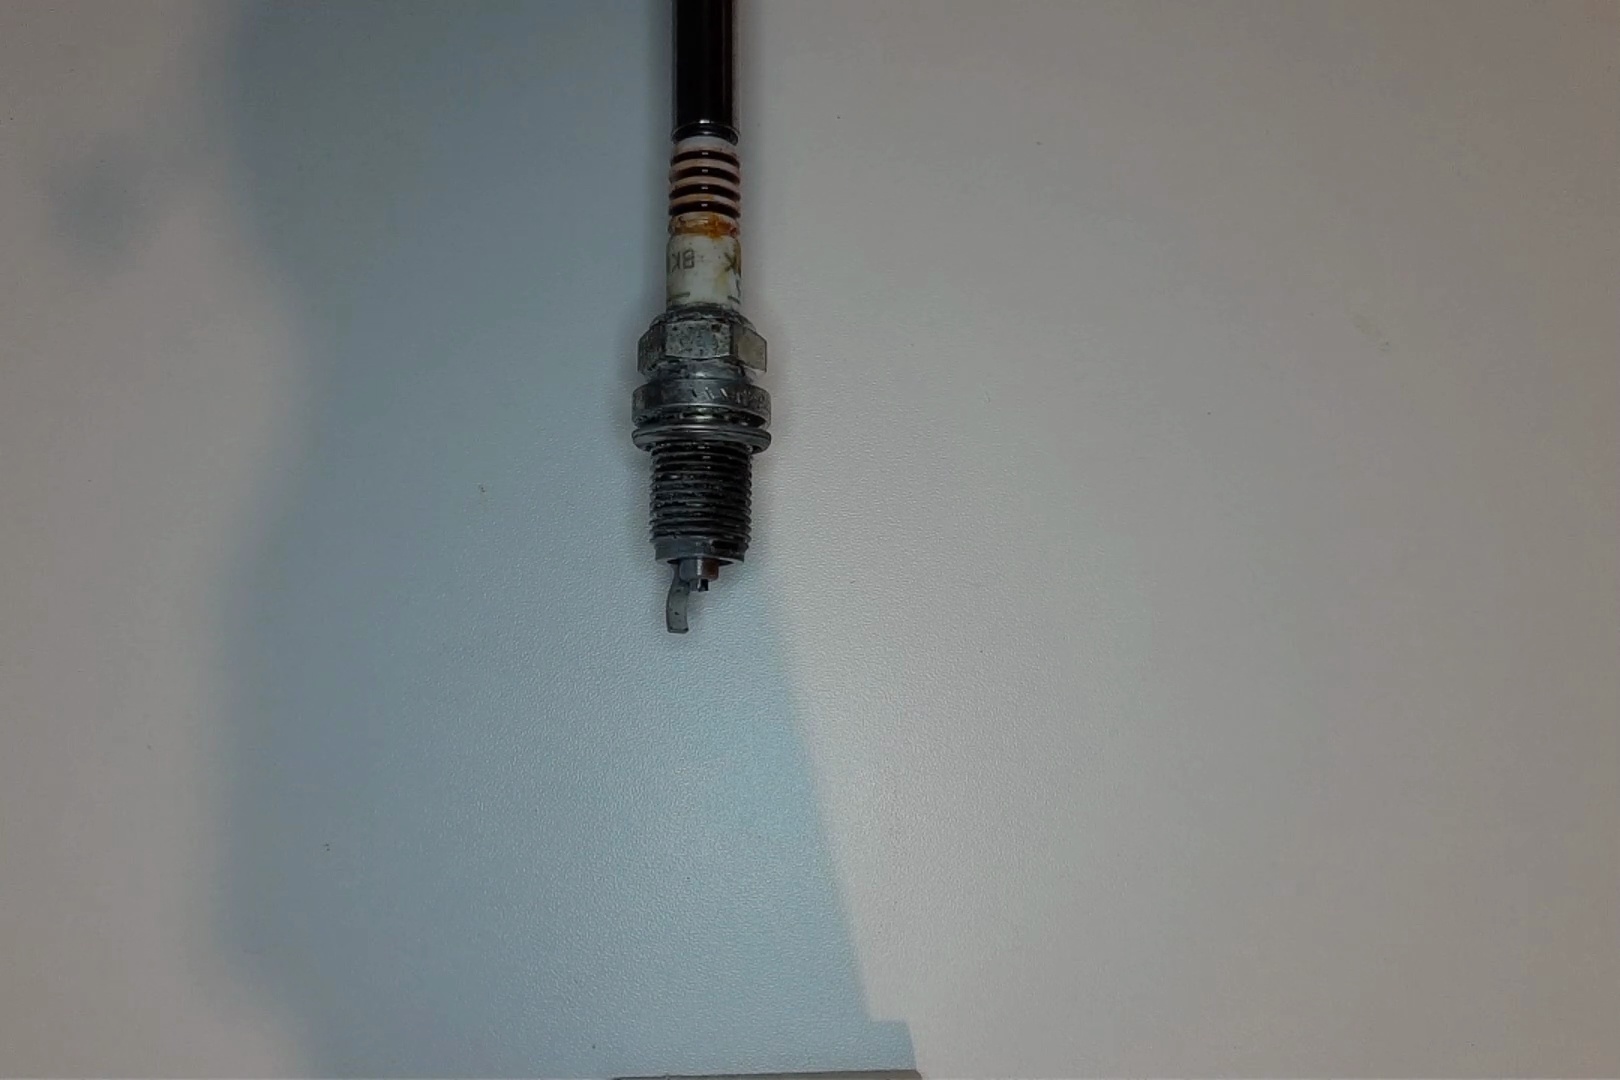
Label: anomaly